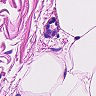
Metastatic tissue present: no